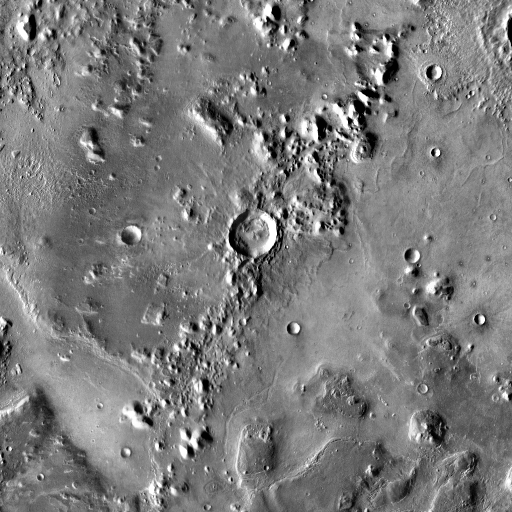
Crater classes present: Background, Other, Layered, Secondary